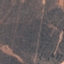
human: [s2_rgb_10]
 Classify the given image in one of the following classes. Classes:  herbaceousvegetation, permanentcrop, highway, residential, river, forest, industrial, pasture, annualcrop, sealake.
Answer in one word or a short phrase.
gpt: HerbaceousVegetation